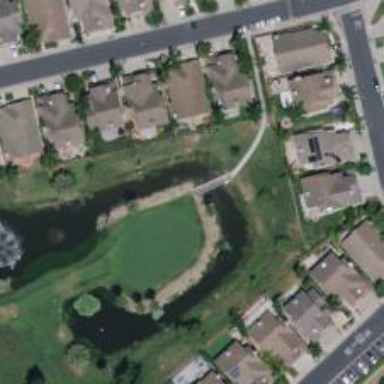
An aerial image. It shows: Golf cartpath that is also road path.